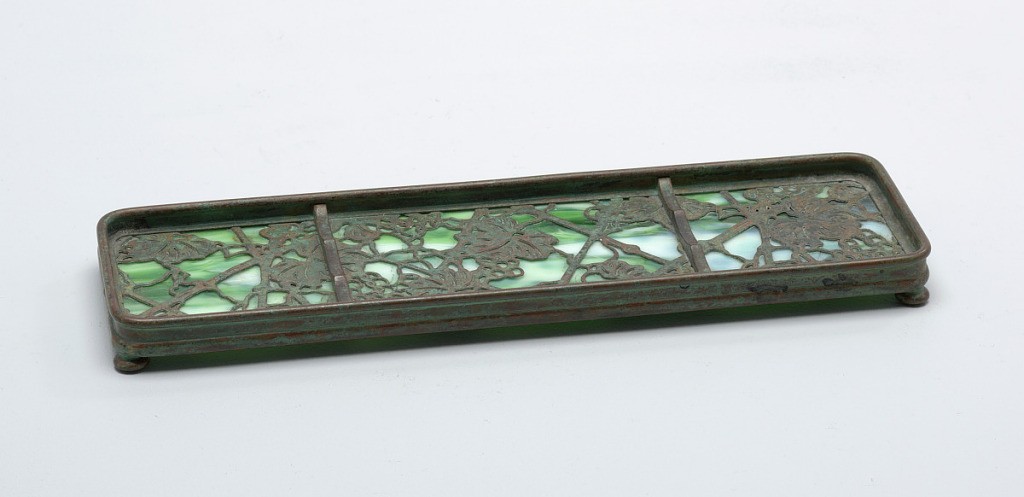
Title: Pen tray
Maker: Louis Comfort Tiffany, American, 1848–1933
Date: ca. 1910-20
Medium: Favrile glass, bronze
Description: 1997-11-4/9: Six-piece desk set of favrille glass and bronze in...;     1997-11-5: One piece of a six-piece desk set. Pen tray of fav...